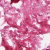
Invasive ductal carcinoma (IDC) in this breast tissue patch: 0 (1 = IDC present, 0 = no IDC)